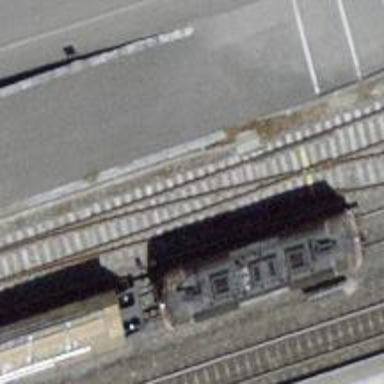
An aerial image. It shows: Railway switch.